Question: I am using _aligned_malloc in my code. But it is throwing error error as shown in image.
'''
CString sBuffer = _T("Hello");
TCHAR* pBuffer;
pBuffer = (TCHAR *)_aligned_malloc(1024, 16);
if (pBuffer == NULL) {
...............Error .. msg
}
pBuffer = sBuffer.GetBuffer(sBuffer.GetLength());
..................................................
.........................................................
sBuffer.ReleaseBuffer(sBuffer.GetLength());
if (pBuffer != NULL) {
_aligned_free(pBuffer);
}
'''
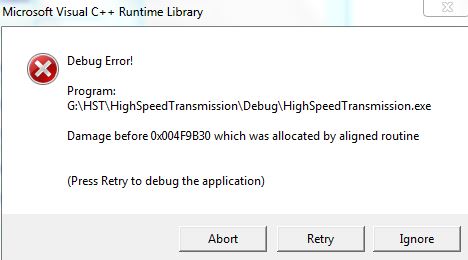
Answer: The 'CString' class implements '(LPCTSTR)' cast operator that you can use to get 'const TCHAR*'.
Please note that 'TCHAR' is defined as 'char' in mode, and as 'wchar' in mode. For more details please refer to where its defined.
If you'd like to modify the content of the buffer you'll need to use 'GetBuffer()' method. Don't forget to call 'ReleaseBuffer()' when you done. So, there is no need to allocate memory manually.
You can also easily construct 'CString' from 'TCHAR*'. There is a constructor to do that.